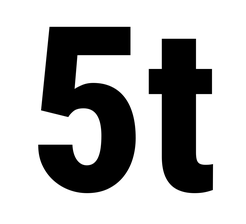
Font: Roboto_Condensed_ExtraBold